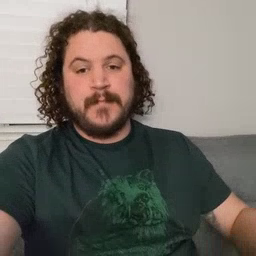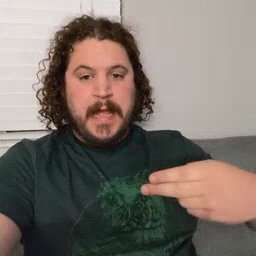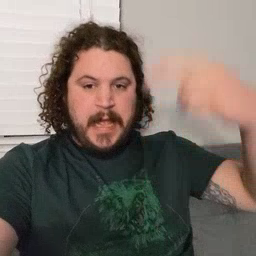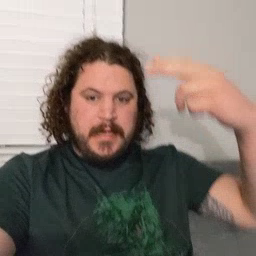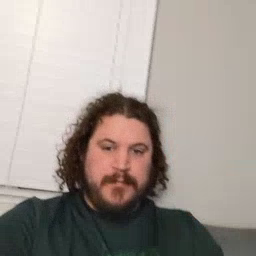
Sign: high